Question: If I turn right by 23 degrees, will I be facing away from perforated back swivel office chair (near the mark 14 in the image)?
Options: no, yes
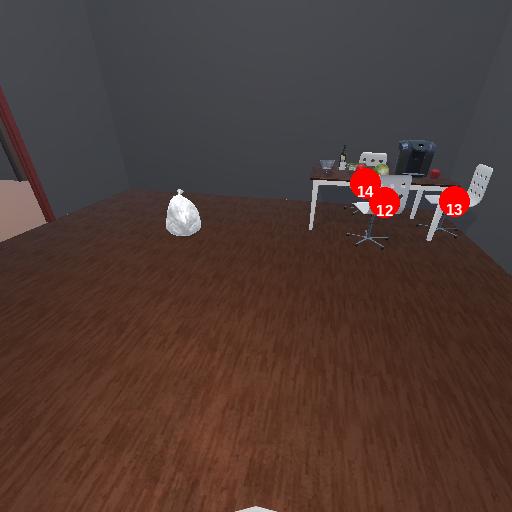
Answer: no